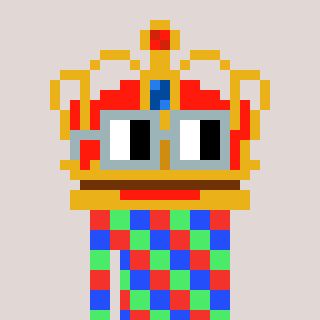
a pixel art character with square dark gray glasses, a crown-shaped head and a peachy-colored body on a warm background